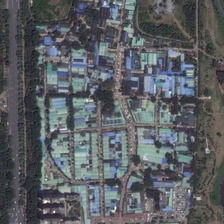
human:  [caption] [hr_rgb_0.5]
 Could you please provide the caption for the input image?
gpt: the factory with blue and green roofs is sandwiched between a river and a road .

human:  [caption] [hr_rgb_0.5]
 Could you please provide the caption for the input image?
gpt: we can see a dense industrial area where roofs are blue and green next to a straight road .

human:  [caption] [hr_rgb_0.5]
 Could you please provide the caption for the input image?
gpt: the factory area which contains the cyan workshops is next to a road .

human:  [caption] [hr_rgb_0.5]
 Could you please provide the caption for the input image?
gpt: the factory with blue and green roofs is sandwiched between a river and a road .

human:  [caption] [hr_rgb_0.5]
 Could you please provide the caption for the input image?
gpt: many blue and cyan industrial buildings are surrounded by green trees .